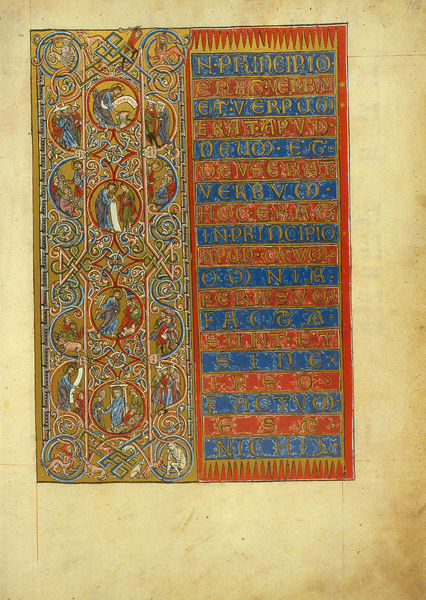
Titel: Das Goslarer Evangeliar
Institution: Goslar, Stadtarchiv
Schlagwörter: baum, blau, grün, menschen, bunt, männer, szene, zeichnung, rot, tiere, ornament, teppich, gold, stickerei, stoff, seide, schrift, verzierung, rechteck, seite, illustration, buchstaben, kreise, buchseite, balu, textil, szenen, latein, wörter, papyrus, buchmalerei, bung